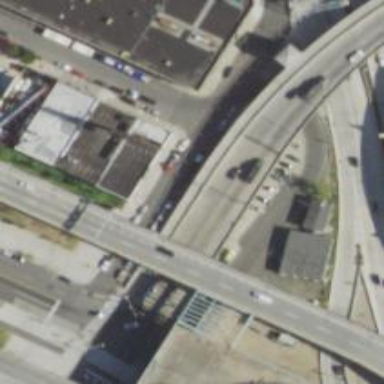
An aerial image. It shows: Primary highway bridge with separate sidewalk.